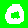
Digit: 0